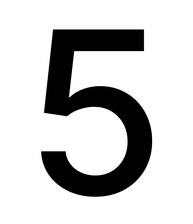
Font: Inter_Medium